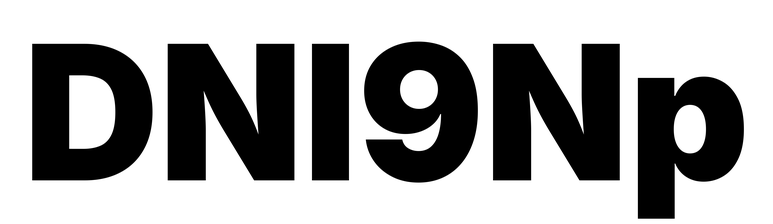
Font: Inter_Black